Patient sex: M
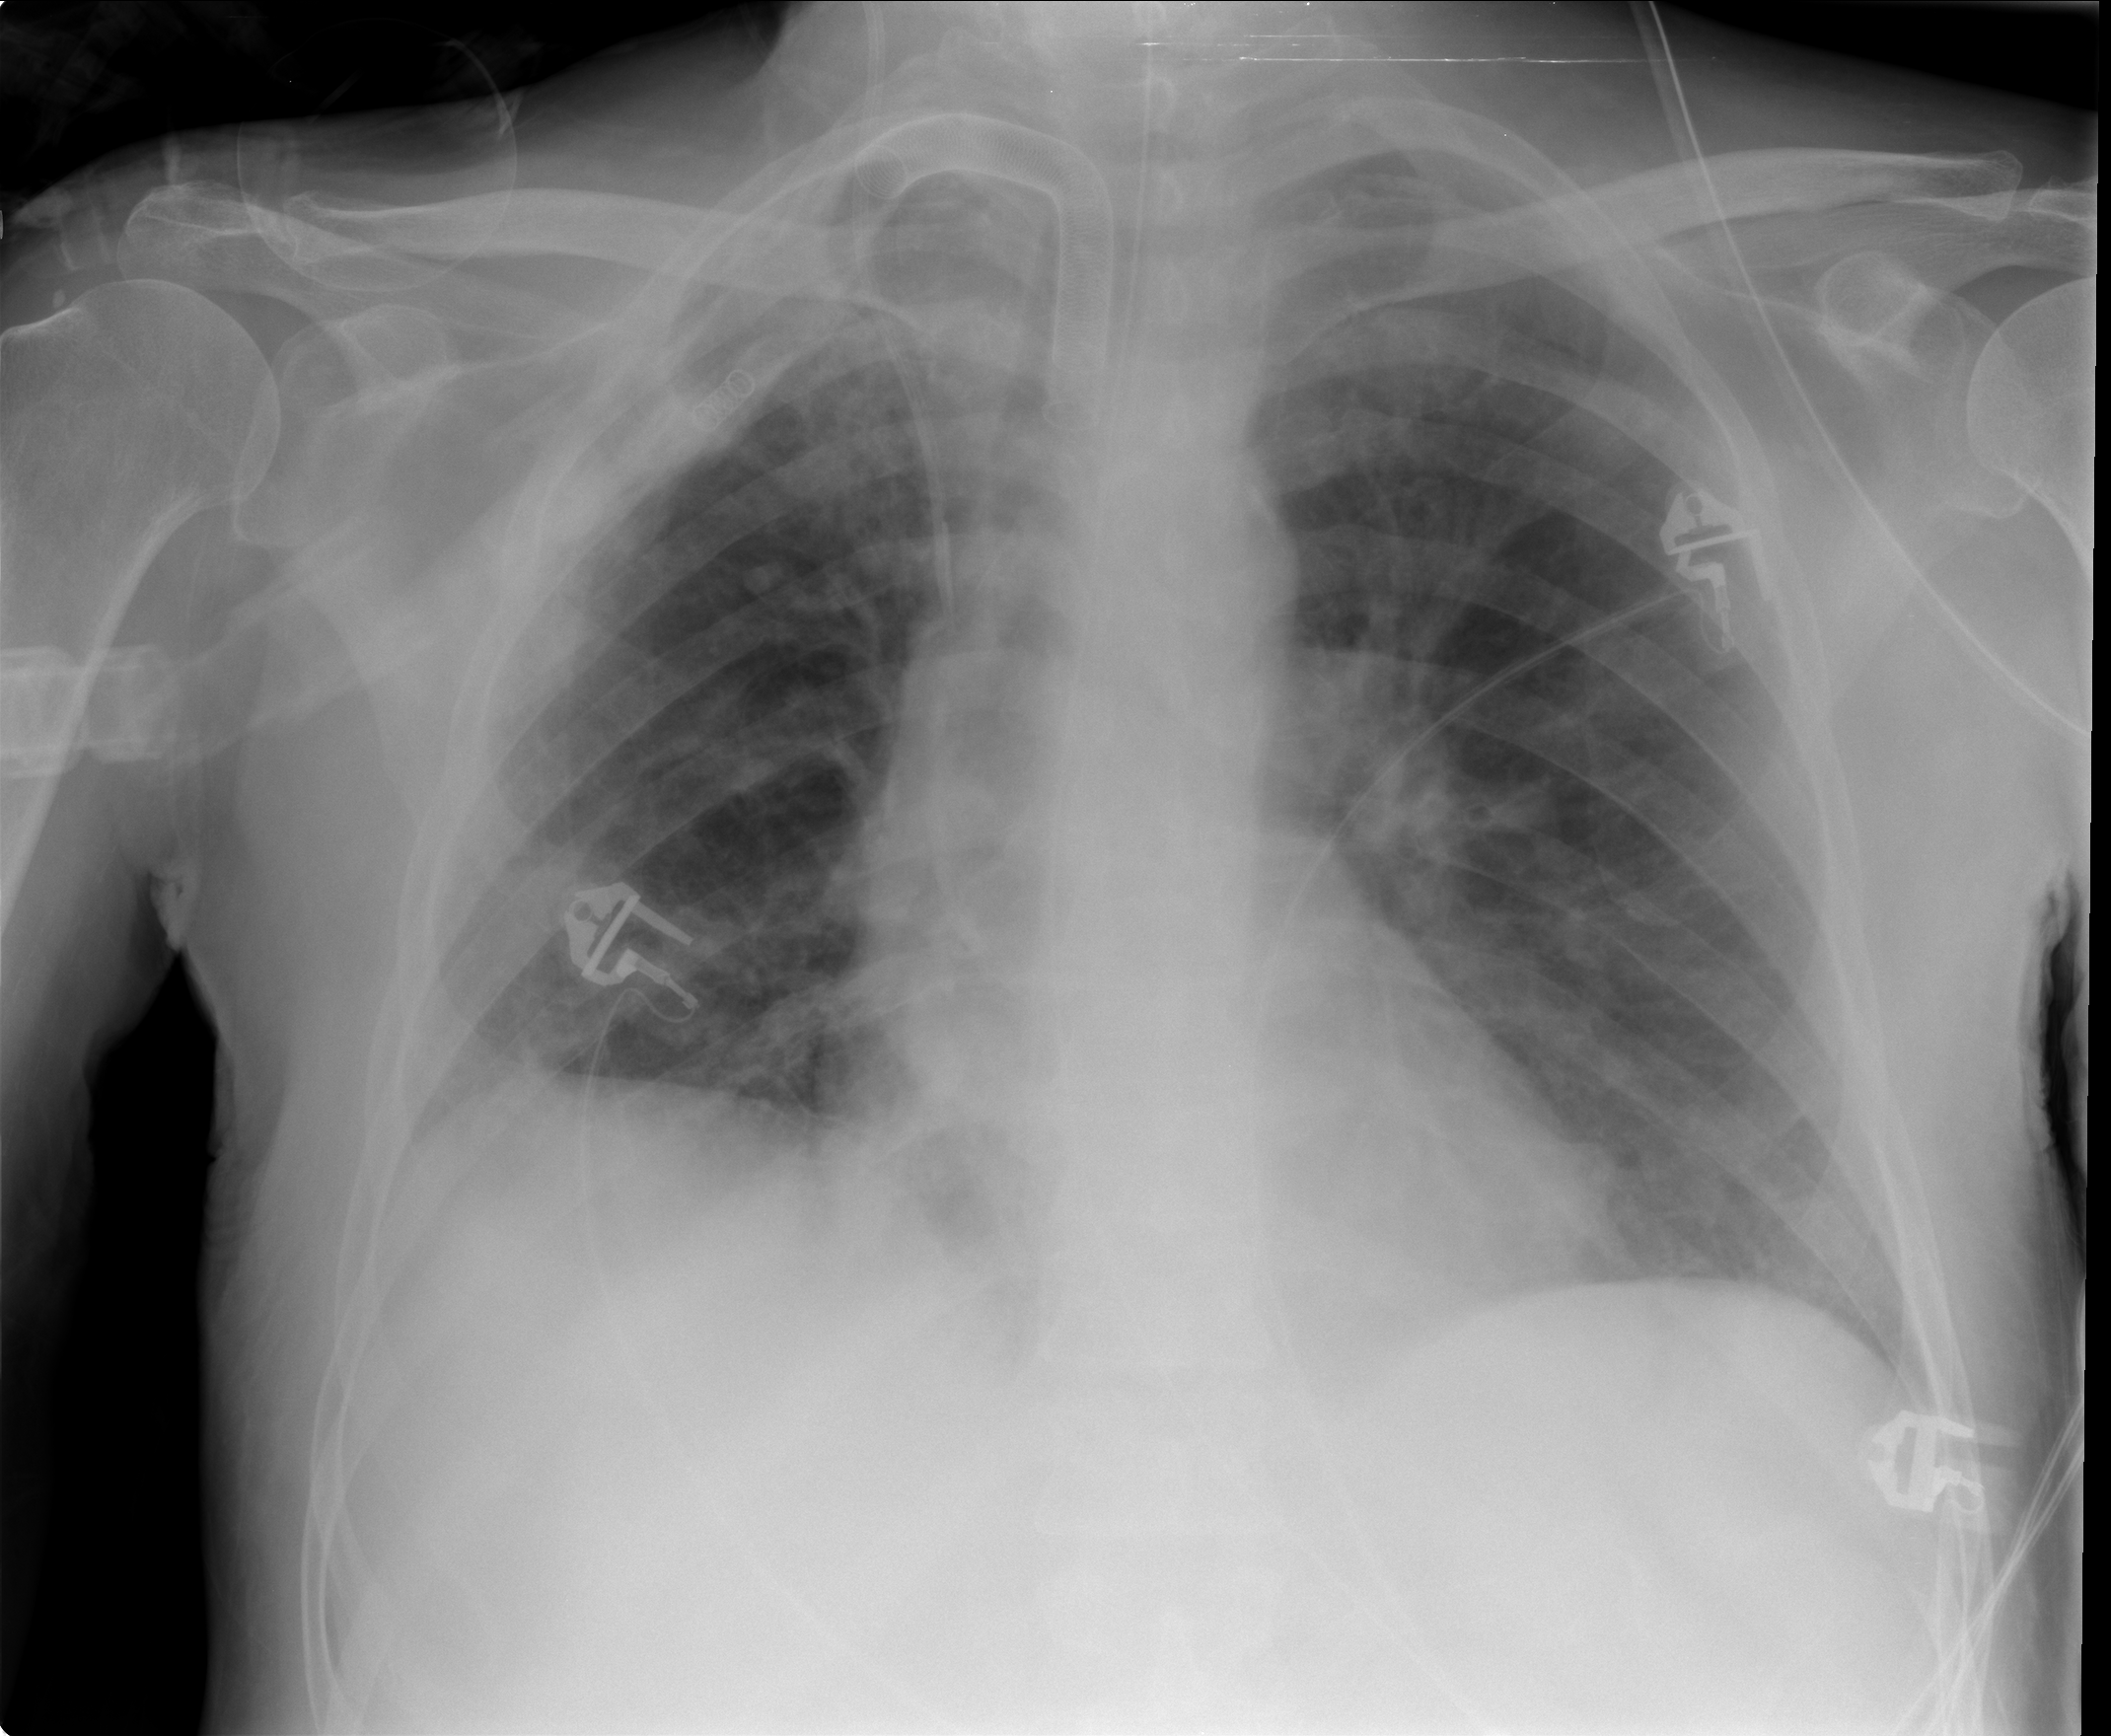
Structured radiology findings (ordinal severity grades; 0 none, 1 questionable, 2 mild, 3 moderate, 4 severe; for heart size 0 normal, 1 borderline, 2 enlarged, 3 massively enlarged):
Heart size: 0
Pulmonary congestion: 2
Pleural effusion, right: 1
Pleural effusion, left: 0
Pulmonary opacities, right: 1
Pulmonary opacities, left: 0
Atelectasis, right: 2
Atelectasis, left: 2